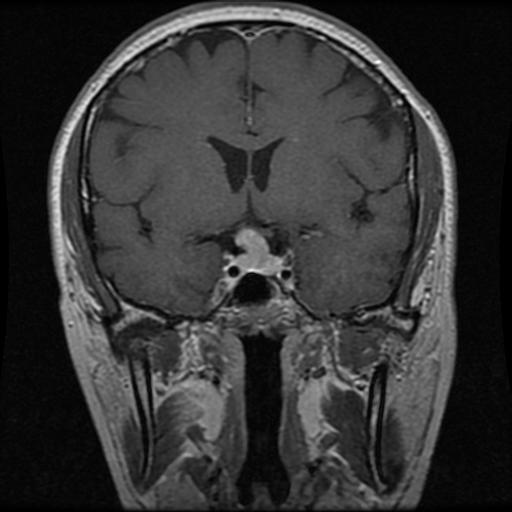
Label: pituitary